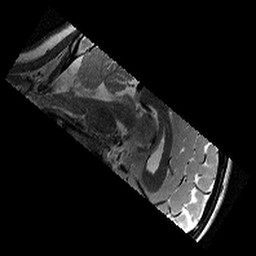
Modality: T2w
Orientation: sagittal
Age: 9
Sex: female
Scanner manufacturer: siemens
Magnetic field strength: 3 T
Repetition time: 9.23 s
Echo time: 0.067 s